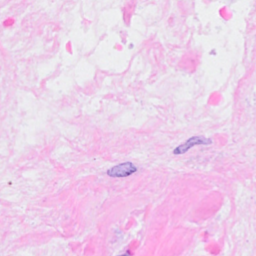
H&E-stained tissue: Breast